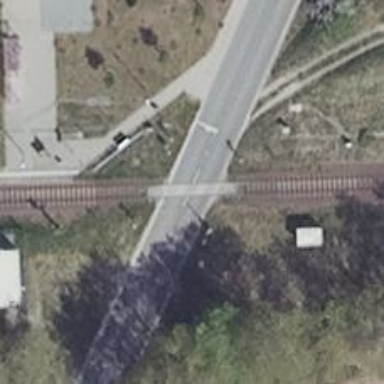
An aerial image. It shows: Railway level crossing.